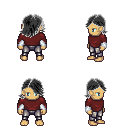
a pixel art fantasy rpg character, male body template, human, tanned skin, maroon long-sleeve shirt, metal pants, gray swoop hairstyle, white cloth bracers, four views (front, back, left, right), 2x2 character sprite sheet, small pixel art, hard edges, no anti-aliasing